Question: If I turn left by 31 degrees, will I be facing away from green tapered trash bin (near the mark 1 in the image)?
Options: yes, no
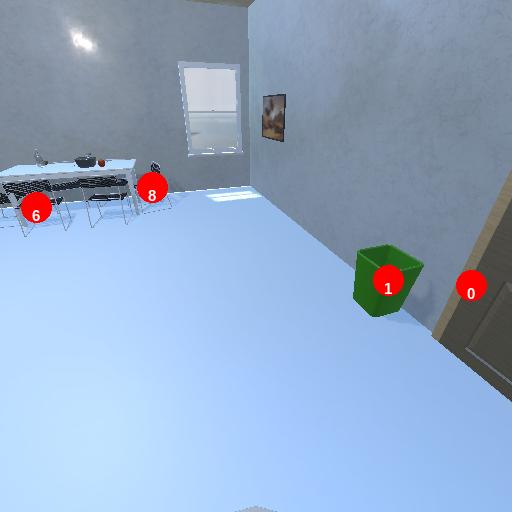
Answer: yes